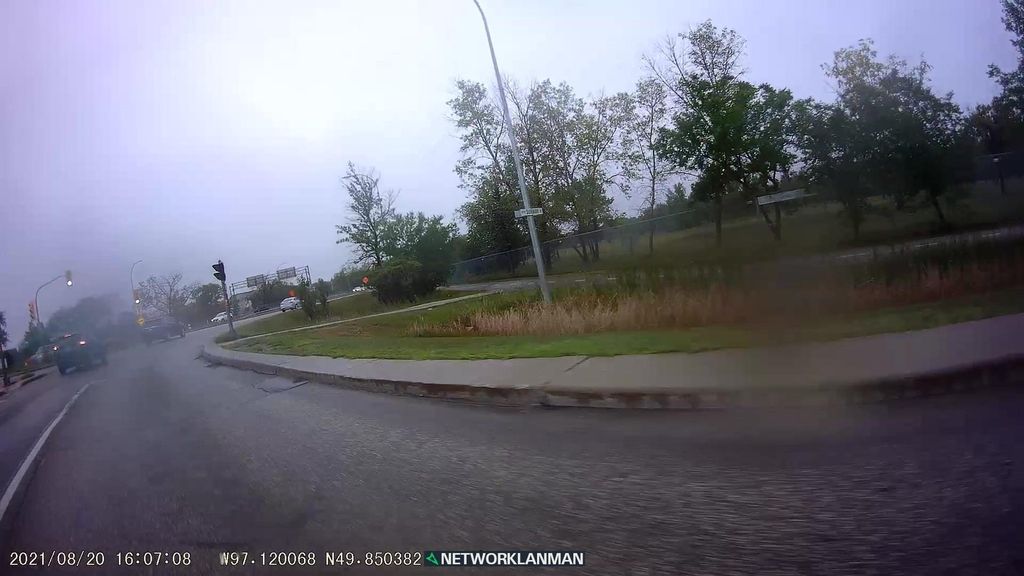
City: winnipeg